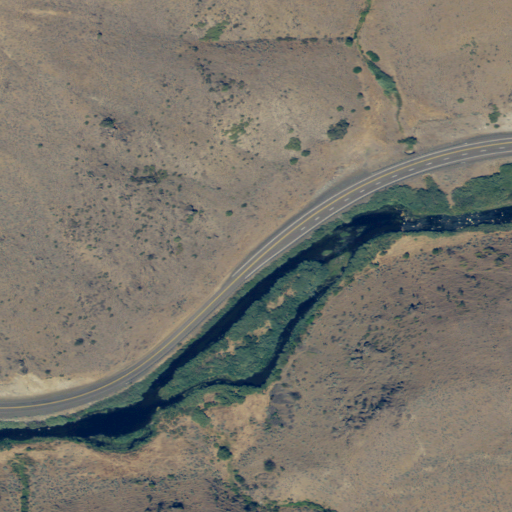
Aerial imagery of valley in Oregon named Dry Gulch containing shrub, low intensity development, woody wetlands, medium intensity development, herbaceous wetlands, open development, and high intensity development